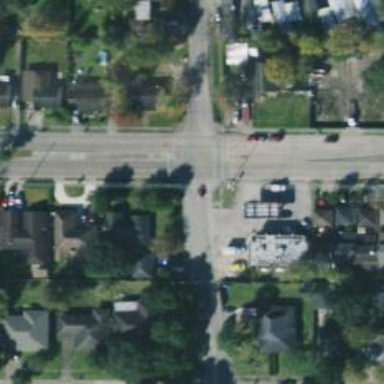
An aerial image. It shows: Secondary road.